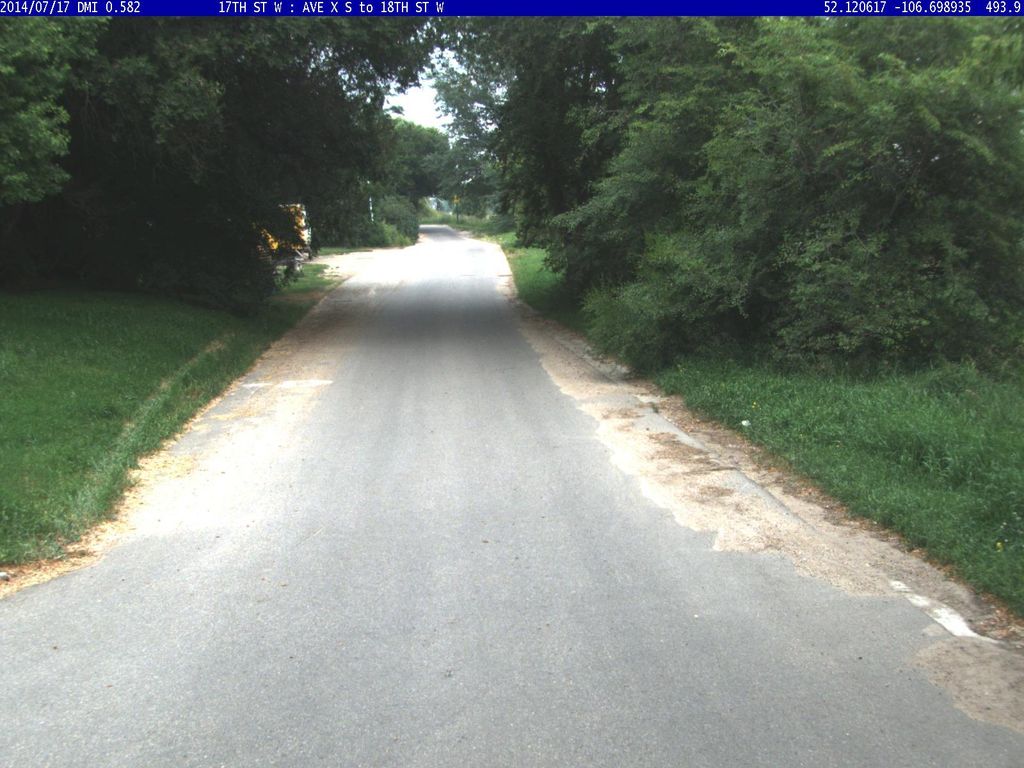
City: saskatoon